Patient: sex F, age 52
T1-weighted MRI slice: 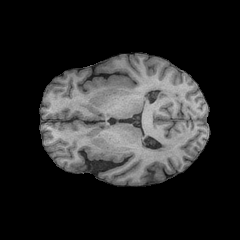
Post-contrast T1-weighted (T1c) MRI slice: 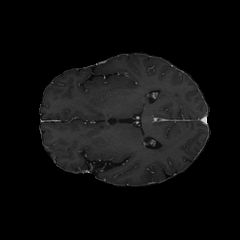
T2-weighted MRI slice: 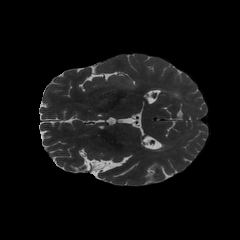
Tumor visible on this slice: yes
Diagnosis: Glioblastoma, IDH-wildtype
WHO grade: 4